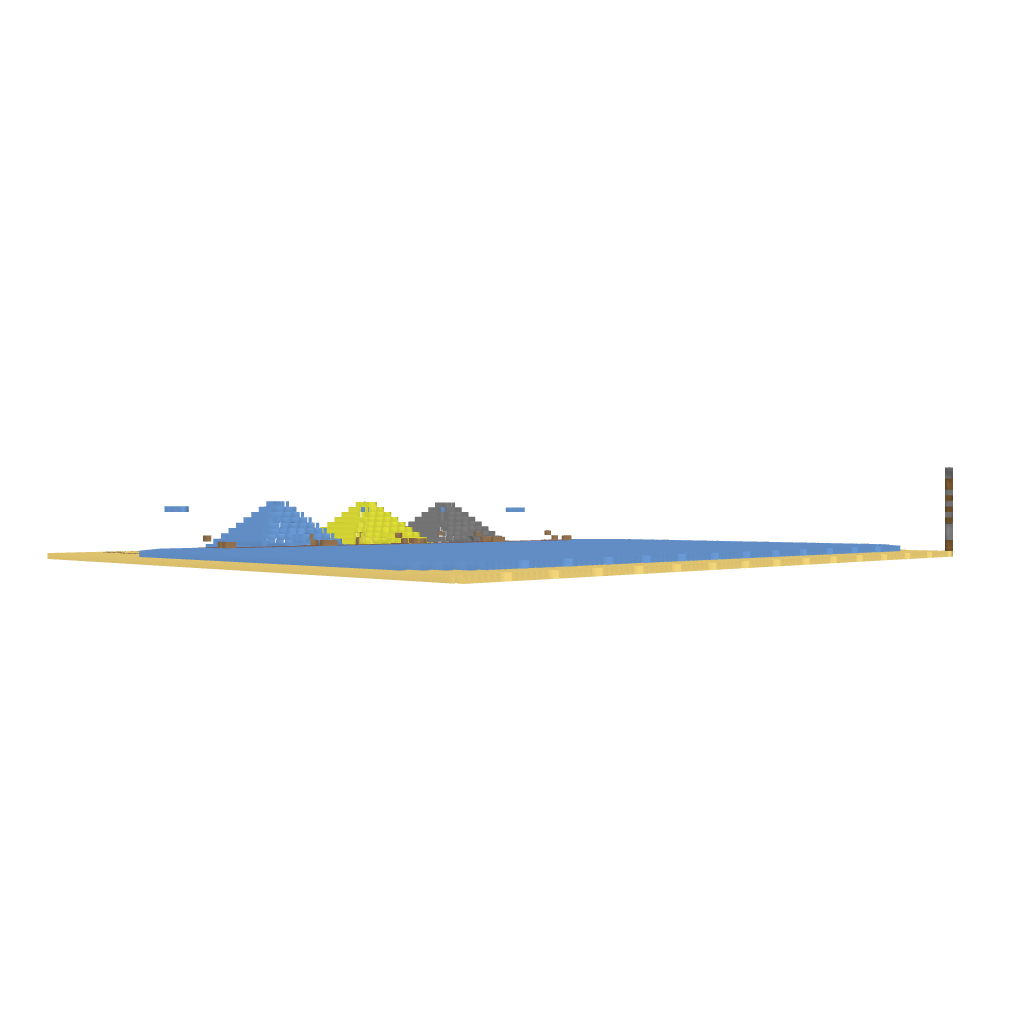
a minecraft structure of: Simple Spawn Hub bad low quality